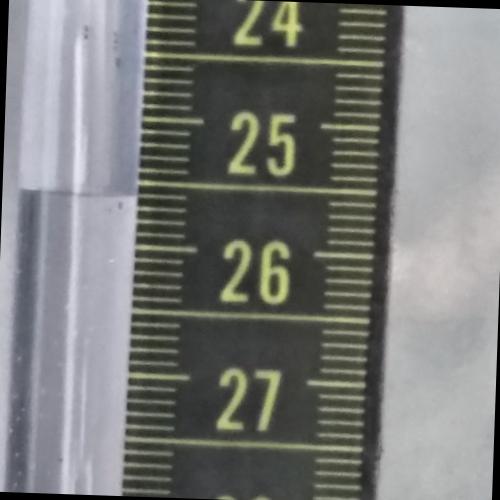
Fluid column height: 25.6 cm